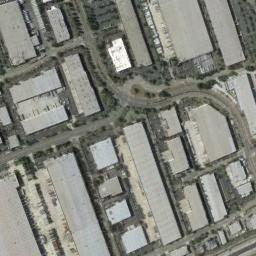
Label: industrial_area